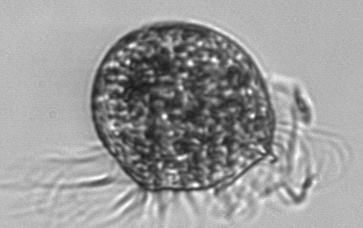
Label: Pelagostrobilidium